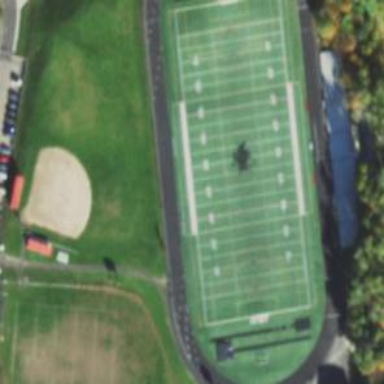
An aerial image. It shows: American football pitch for leisure and sport activities.